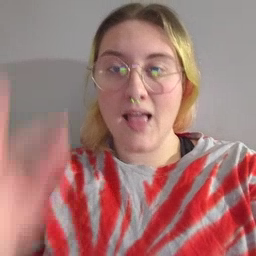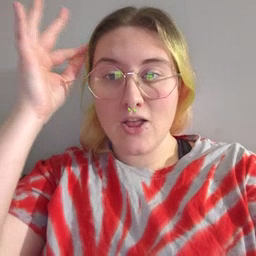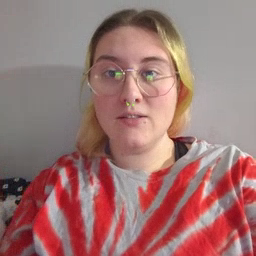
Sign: hair